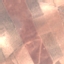
Land use / land cover: PermanentCrop